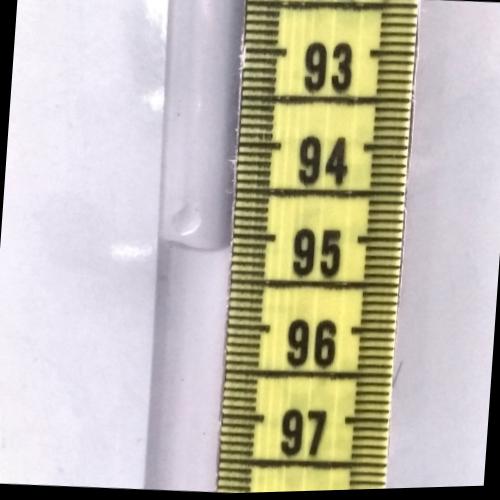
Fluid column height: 95.2 cm